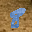
Label: 8